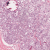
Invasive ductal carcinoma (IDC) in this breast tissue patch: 0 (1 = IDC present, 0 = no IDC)